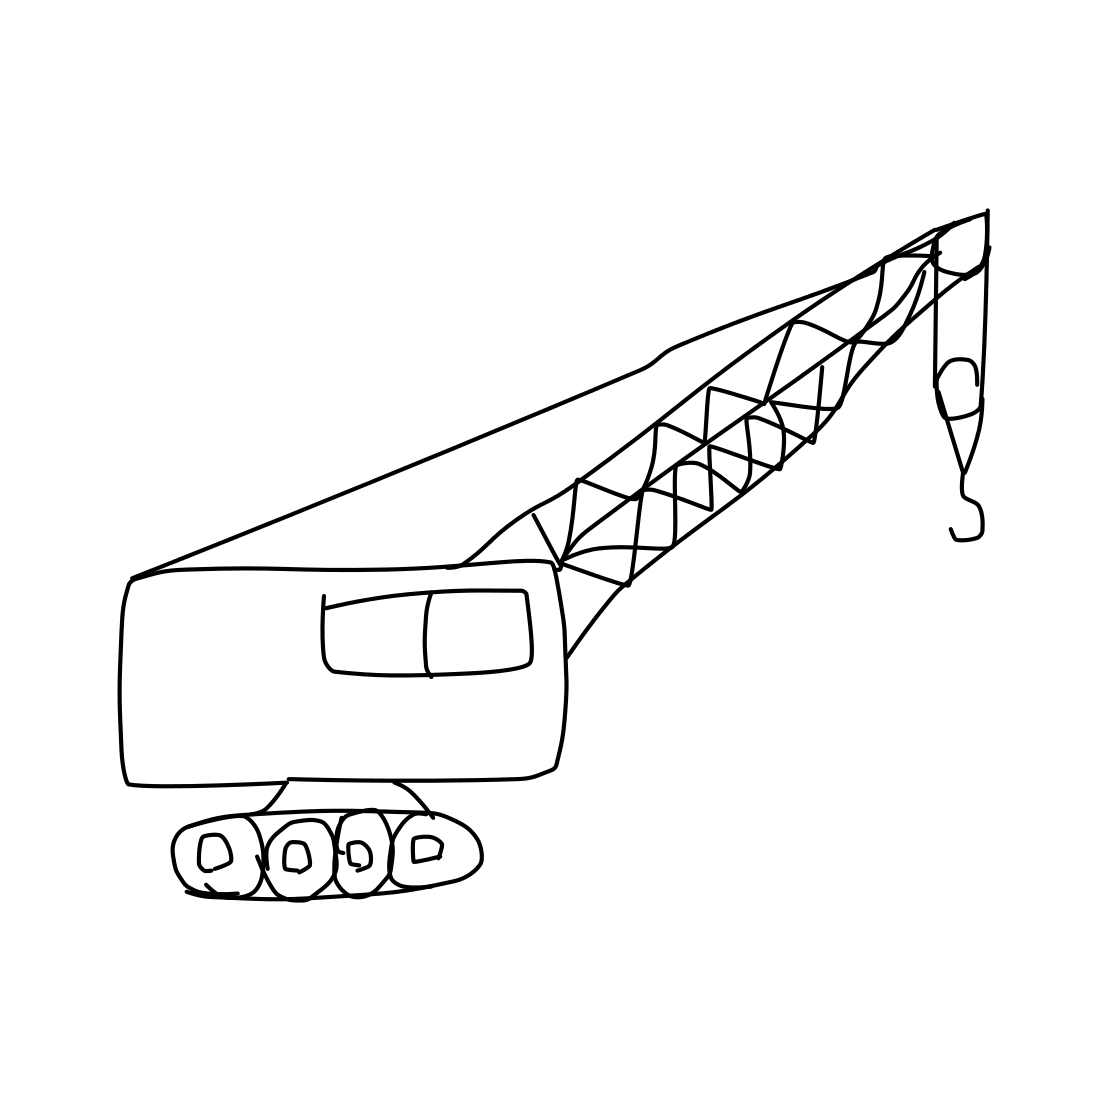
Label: crane (machine)